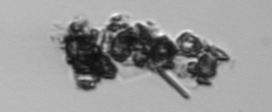
Label: Thalassiosira_TAG_external_detritus